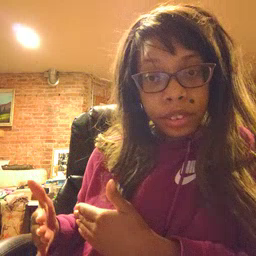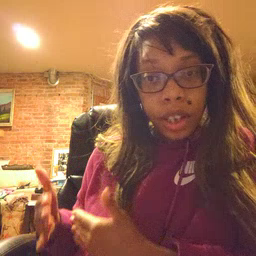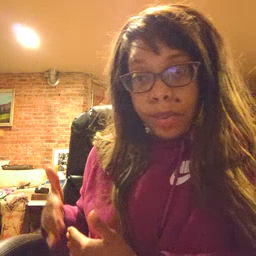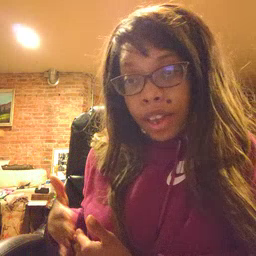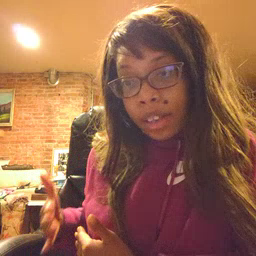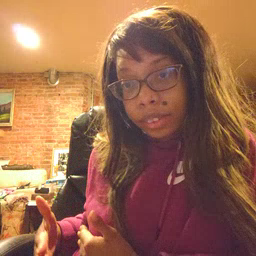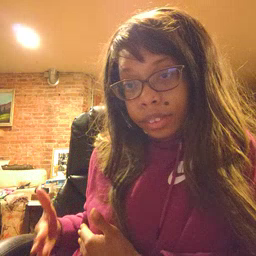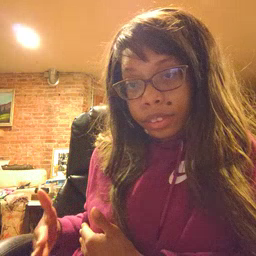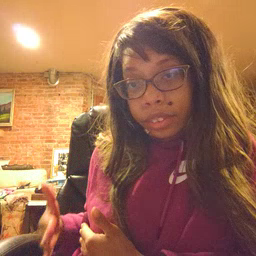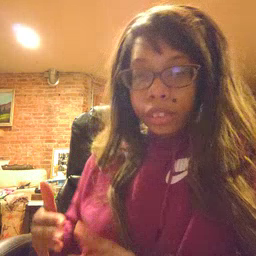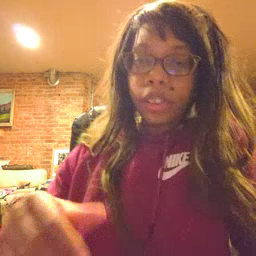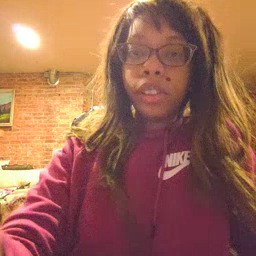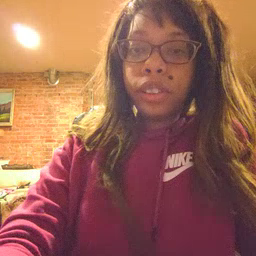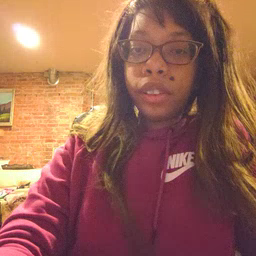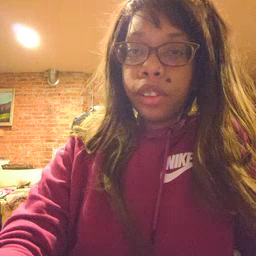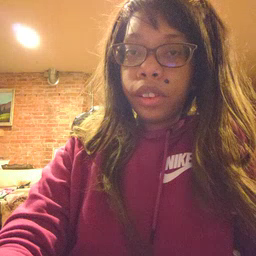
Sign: beside